Aerial crown-view tile of a tropical tree (Barro Colorado Island, Panama), acquired 20250217:
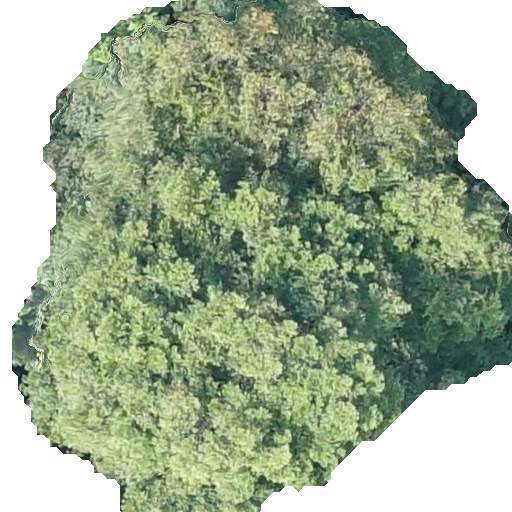
Species: Terminalia amazonia
GBIF accepted scientific name: Terminalia amazonica
Crown area: 297.512 m²